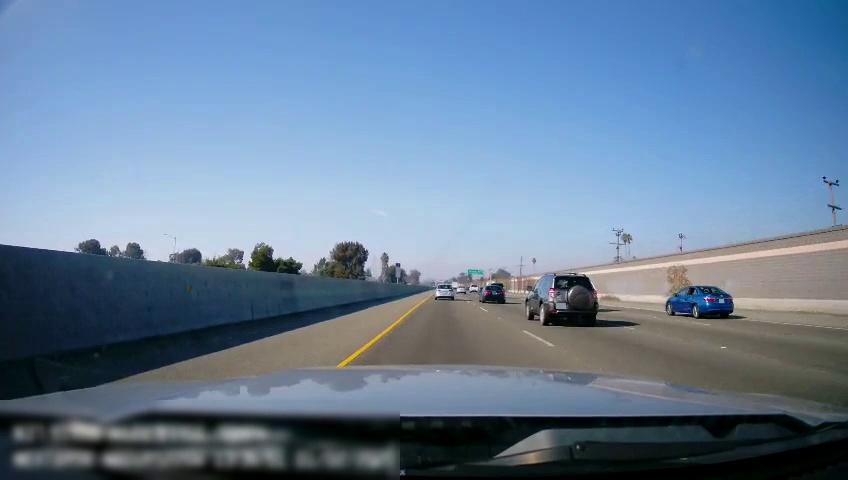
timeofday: Day
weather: Sunny
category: Drivable Space
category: Vehicles | Car
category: Vehicles | SUV
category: Vehicles | Car
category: Vehicles | SUV
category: Vehicles | Car
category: Lanes | Current Lane
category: Lanes | Current Lane
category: Lanes | Alternate Lane
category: Lanes | Alternate Lane
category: Lanes | Alternate Lane
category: Traffic | Signs
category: Traffic | Signs